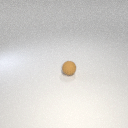
small brown rubber sphere